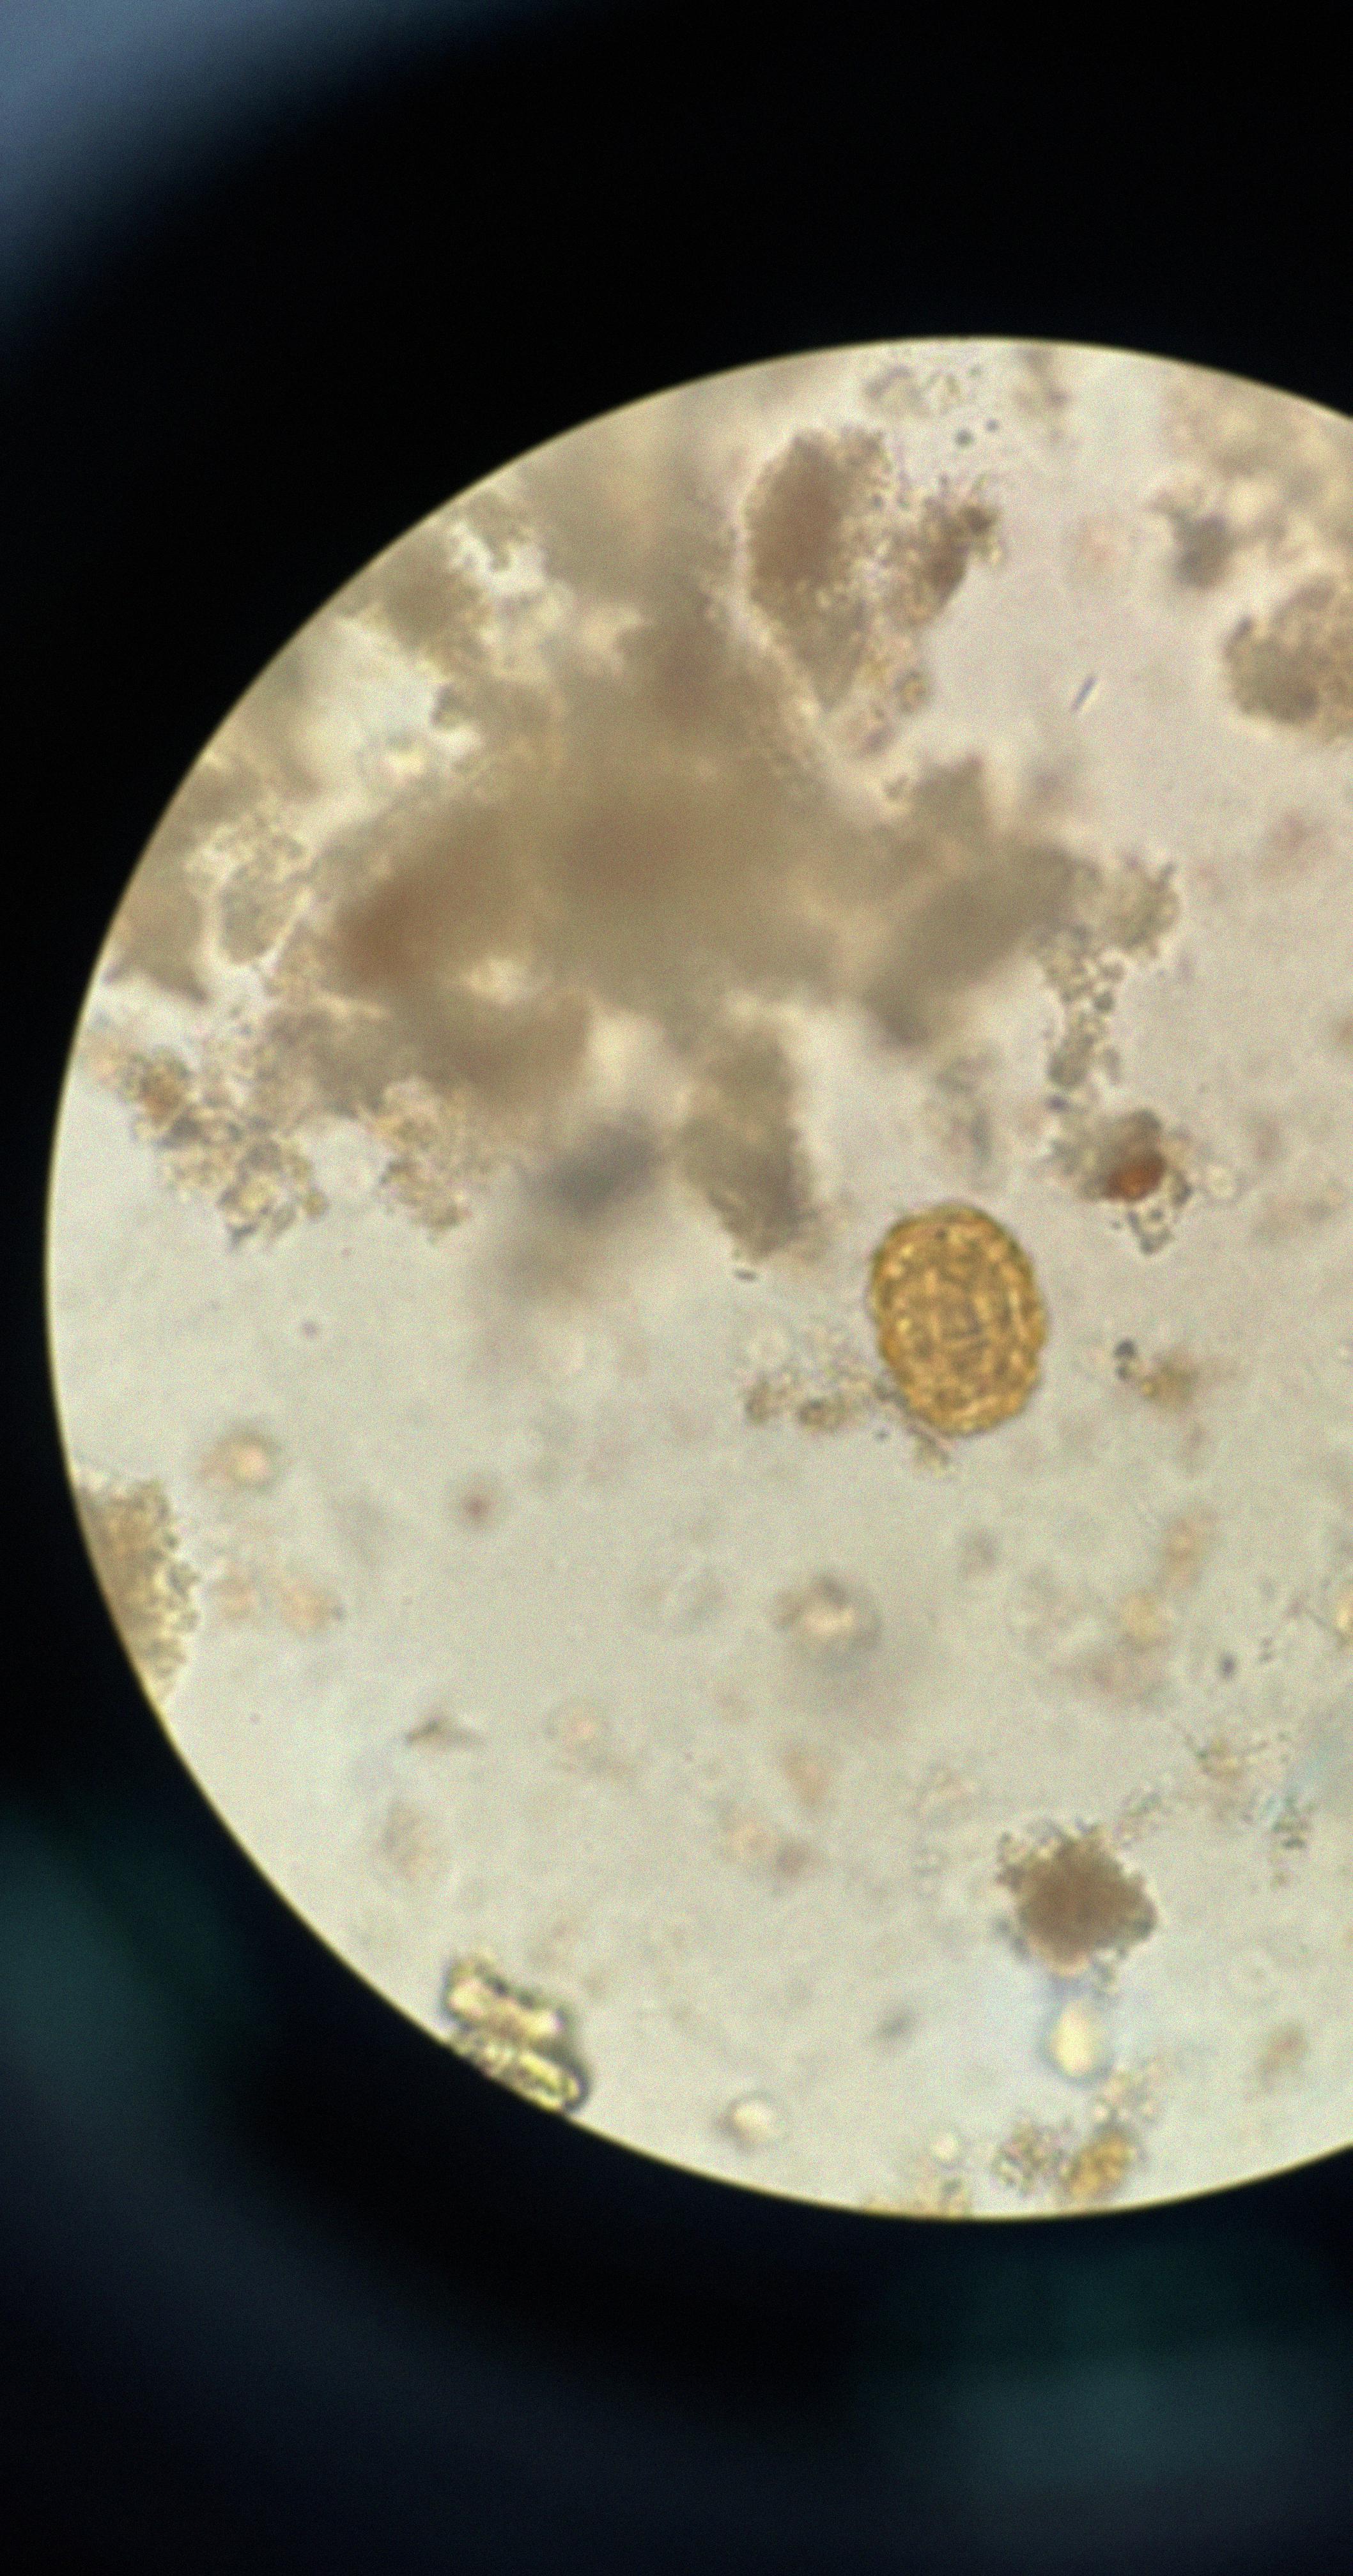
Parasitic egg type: Ascaris lumbricoides